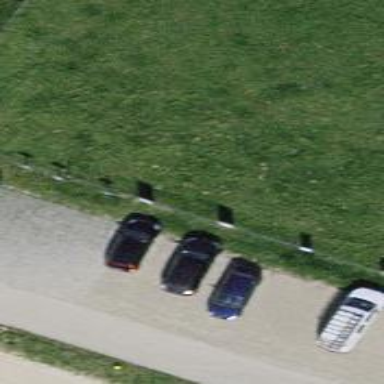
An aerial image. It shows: Parking area with fine gravel surface.